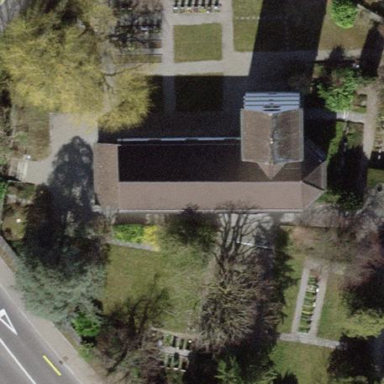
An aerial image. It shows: Grave yard.